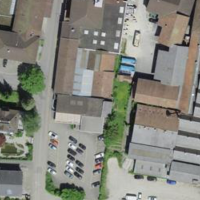
EUNIS habitat code: 54
Species observed at this site:
Phoenicurus ochruros